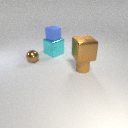
small brown rubber cylinder to the right of large cyan metal cube